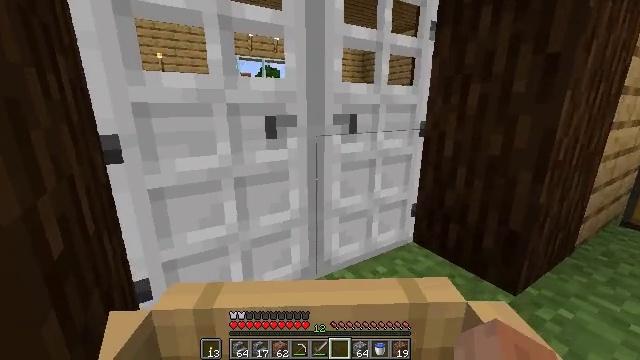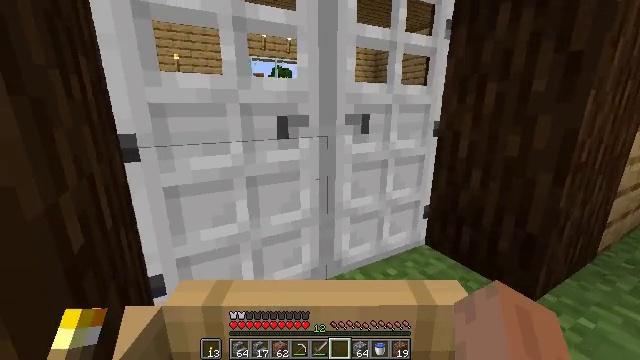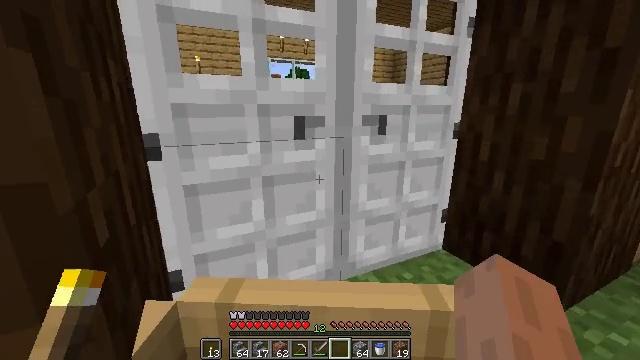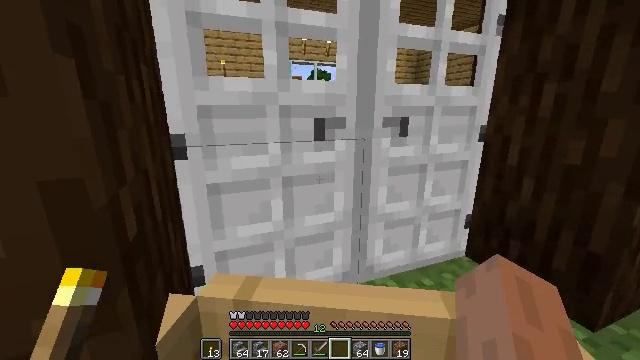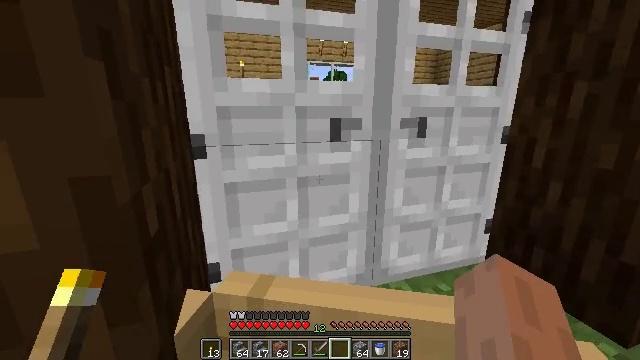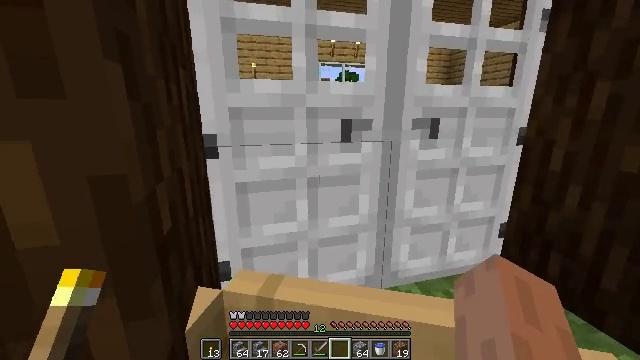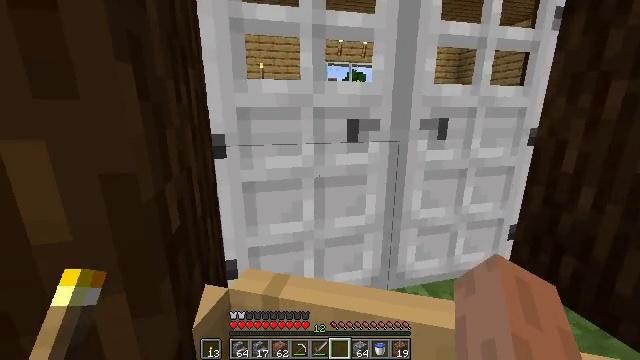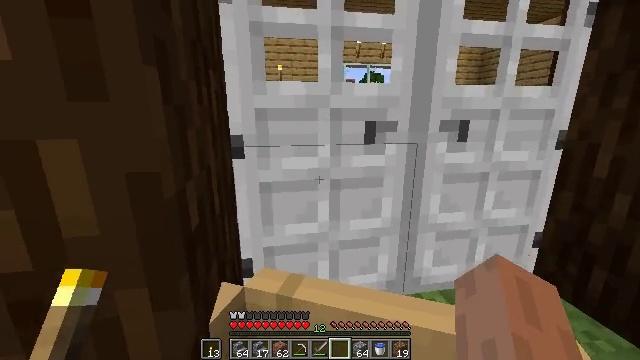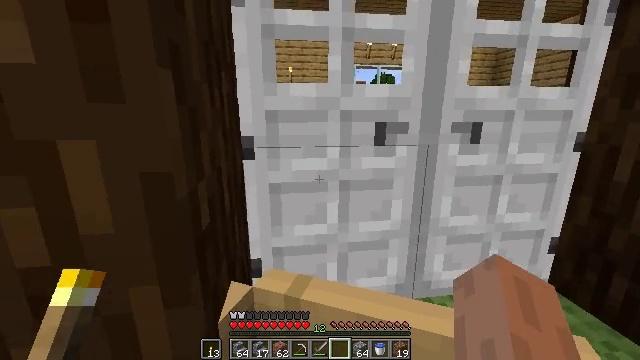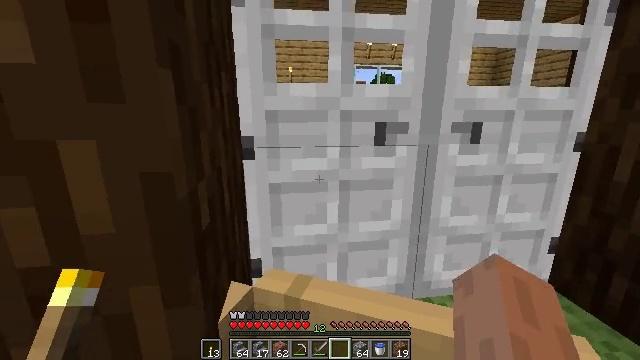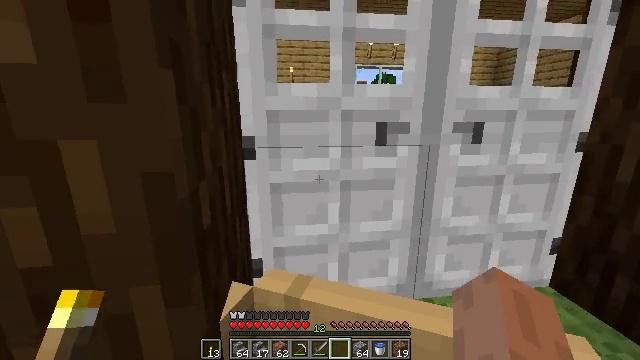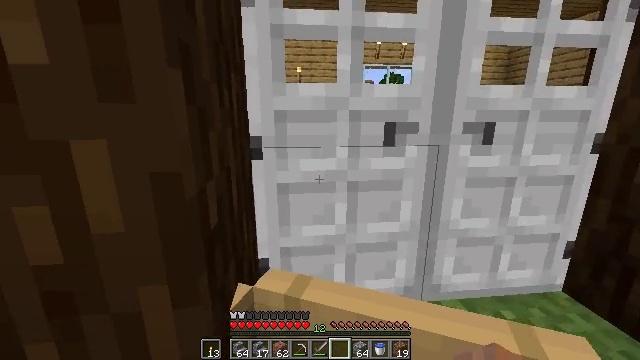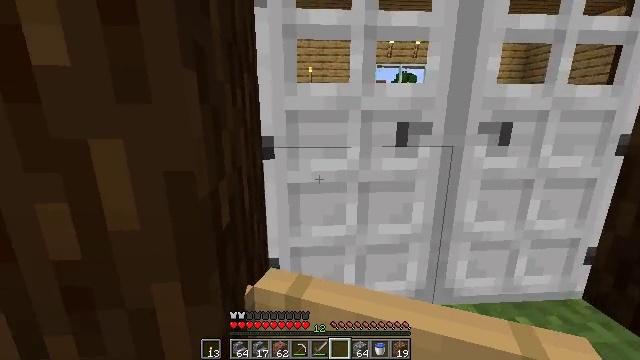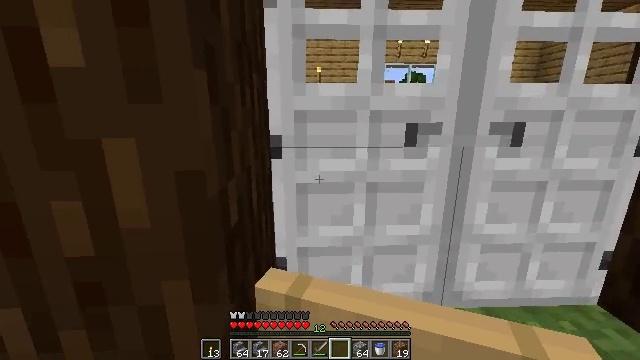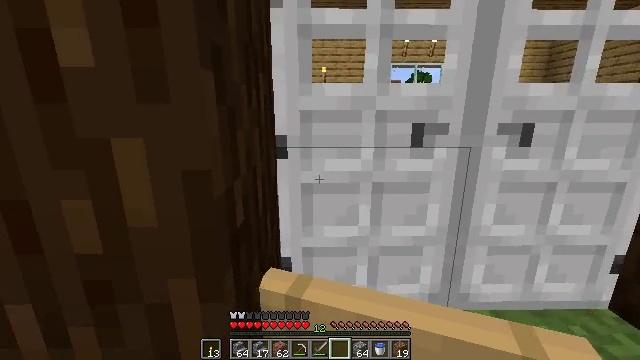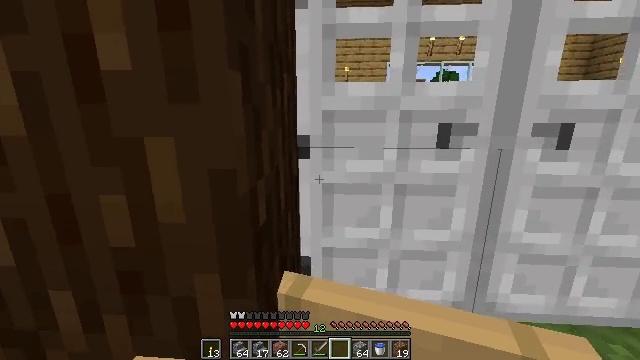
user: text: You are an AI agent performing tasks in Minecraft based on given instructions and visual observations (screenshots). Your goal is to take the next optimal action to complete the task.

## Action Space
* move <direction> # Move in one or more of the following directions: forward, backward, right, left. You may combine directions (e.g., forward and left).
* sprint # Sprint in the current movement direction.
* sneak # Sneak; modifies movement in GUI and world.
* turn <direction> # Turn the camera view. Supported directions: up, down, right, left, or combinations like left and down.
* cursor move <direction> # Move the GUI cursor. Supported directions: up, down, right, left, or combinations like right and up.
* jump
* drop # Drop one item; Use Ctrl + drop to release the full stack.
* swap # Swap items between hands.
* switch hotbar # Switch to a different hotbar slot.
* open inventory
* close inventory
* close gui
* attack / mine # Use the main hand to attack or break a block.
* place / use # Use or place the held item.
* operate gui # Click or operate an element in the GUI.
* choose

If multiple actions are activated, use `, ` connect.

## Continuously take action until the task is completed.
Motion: motion action
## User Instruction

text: Mine the iron door to remove it.
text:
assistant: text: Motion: turn left
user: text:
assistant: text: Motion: turn left
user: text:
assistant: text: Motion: turn left
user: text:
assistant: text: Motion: turn left
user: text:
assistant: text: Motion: turn left
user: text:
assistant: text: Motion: turn left
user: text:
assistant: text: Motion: turn left
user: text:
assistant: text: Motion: turn left
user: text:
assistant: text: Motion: move left
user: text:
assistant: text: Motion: move left
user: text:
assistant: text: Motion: move left
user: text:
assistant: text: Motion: move left
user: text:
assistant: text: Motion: move left
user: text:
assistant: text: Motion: move left
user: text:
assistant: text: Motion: move left
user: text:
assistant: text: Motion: move left
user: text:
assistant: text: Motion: move left
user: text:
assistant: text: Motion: no_op
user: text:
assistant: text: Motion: no_op
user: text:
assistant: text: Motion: no_op
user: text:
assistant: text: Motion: no_op
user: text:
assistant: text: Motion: no_op
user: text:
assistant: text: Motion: no_op
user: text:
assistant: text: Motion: no_op
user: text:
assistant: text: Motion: no_op
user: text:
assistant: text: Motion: no_op
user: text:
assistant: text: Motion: no_op
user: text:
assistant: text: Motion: turn left
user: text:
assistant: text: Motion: turn left and up
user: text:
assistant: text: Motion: turn left and up